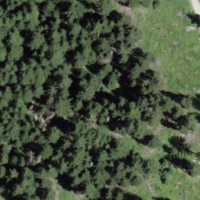
EUNIS habitat code: 43
Species observed at this site:
Bistorta vivipara